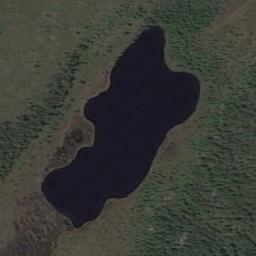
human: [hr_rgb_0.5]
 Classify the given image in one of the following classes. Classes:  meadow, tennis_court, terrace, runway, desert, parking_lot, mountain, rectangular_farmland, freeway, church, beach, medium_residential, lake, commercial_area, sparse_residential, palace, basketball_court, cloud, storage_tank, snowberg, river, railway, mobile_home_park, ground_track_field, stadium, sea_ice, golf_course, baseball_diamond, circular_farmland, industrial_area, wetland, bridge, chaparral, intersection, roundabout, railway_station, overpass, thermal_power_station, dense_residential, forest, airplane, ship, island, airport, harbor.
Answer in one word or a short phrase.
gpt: lake